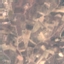
Land use / land cover: PermanentCrop